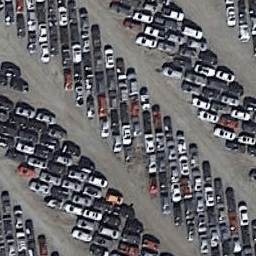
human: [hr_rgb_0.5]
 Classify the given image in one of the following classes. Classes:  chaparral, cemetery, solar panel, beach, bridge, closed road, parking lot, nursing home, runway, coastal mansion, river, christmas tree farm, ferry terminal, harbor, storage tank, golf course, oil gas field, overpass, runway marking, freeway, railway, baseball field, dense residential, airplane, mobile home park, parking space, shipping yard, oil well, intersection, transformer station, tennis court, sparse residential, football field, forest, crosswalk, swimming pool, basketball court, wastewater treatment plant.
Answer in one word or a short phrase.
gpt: parking lot